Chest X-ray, PA view. Patient: 56 years old, sex M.
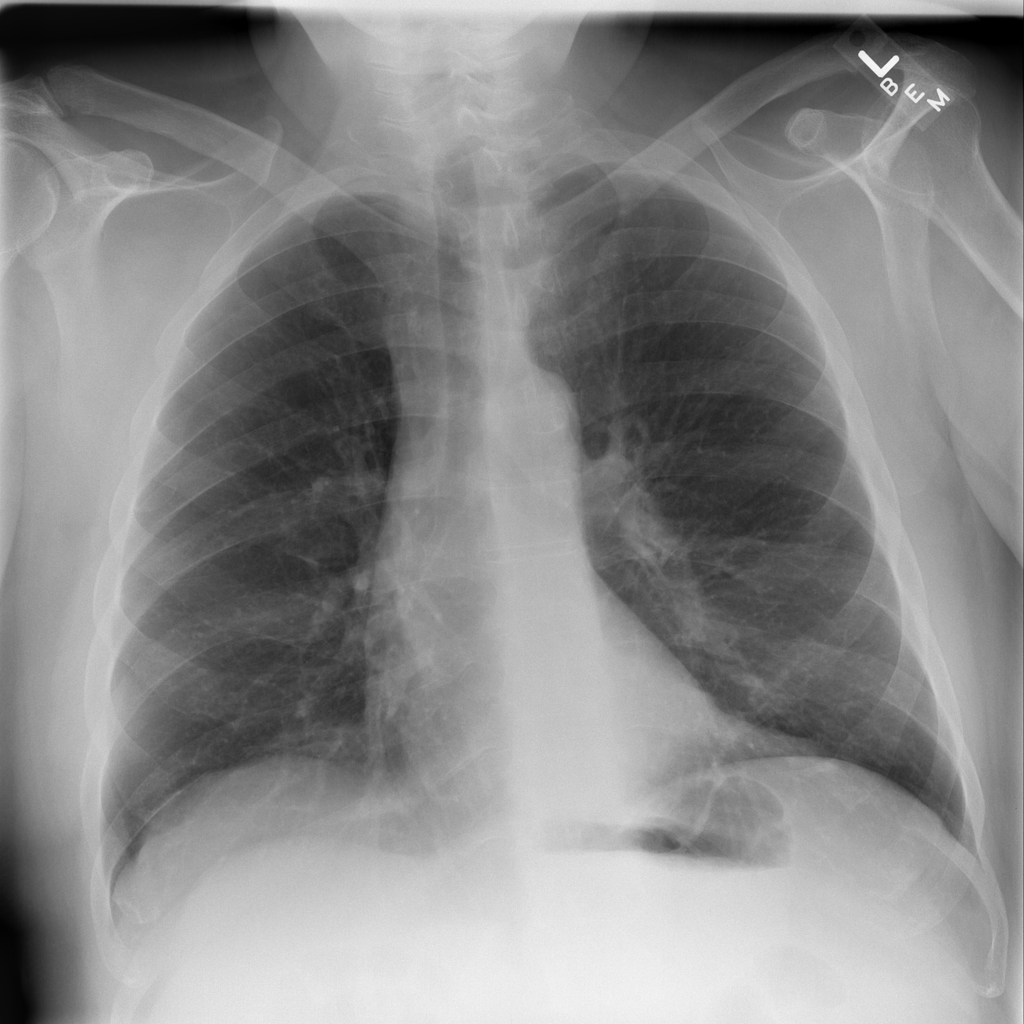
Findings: No Finding